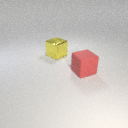
large yellow metal cube behind large red rubber cube